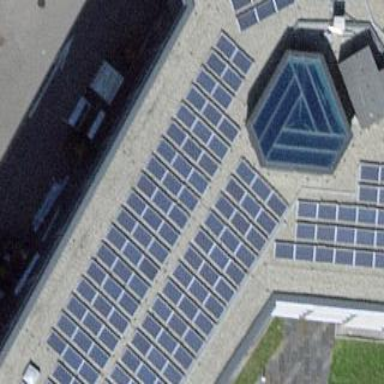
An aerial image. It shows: Solar photovoltaic panel generator on the rooftop.